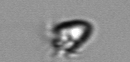
Label: Ciliophora